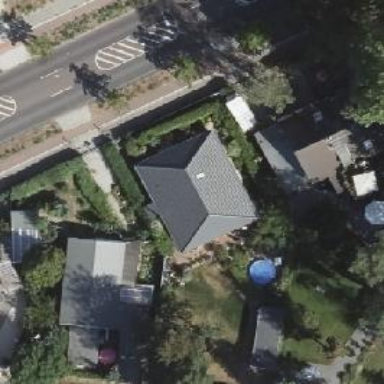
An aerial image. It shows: Detached building with hipped roof shape.